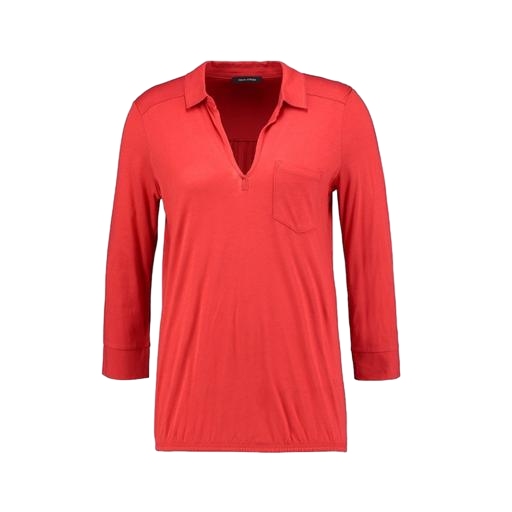
red jersey shirt, bright red colored shirt, red pocket t-shirt only macy, white background